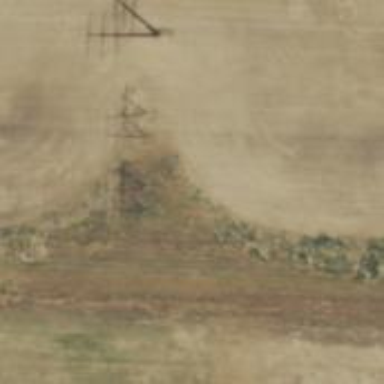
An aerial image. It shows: H-frame designed tower for power lines.